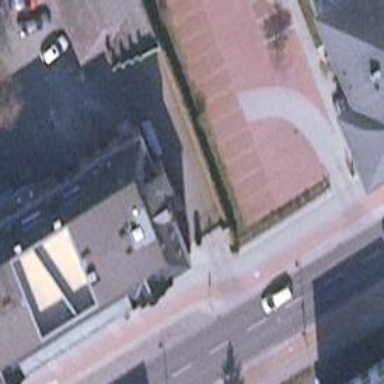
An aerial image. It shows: Post office.